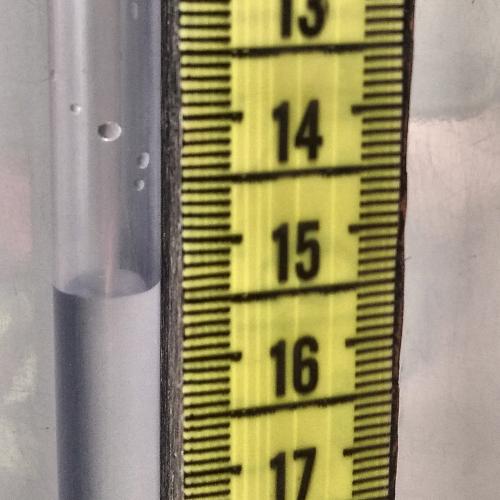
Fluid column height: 15.3 cm